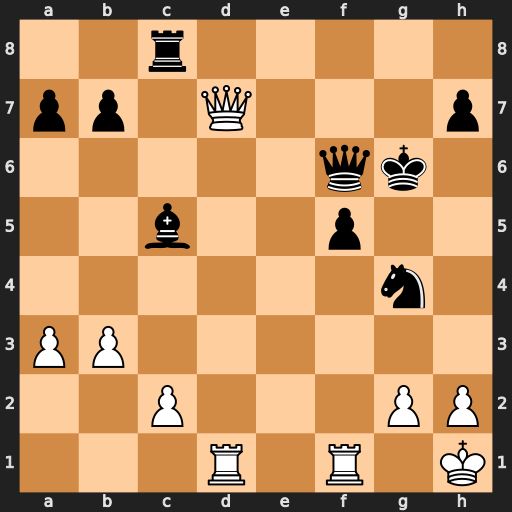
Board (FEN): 2r5/pp1Q3p/5qk1/2b2p2/6n1/PP6/2P3PP/3R1R1K
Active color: w
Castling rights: -
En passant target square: -
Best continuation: Qxc8 Qe5 Qxf5+ Qxf5 Rxf5